Field crop: maize
Growth stage: 1
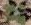
Species: chenopodium